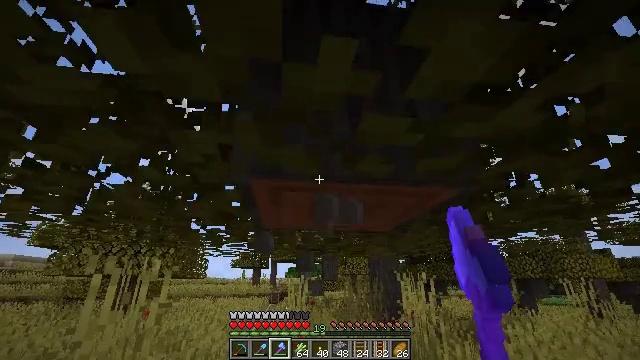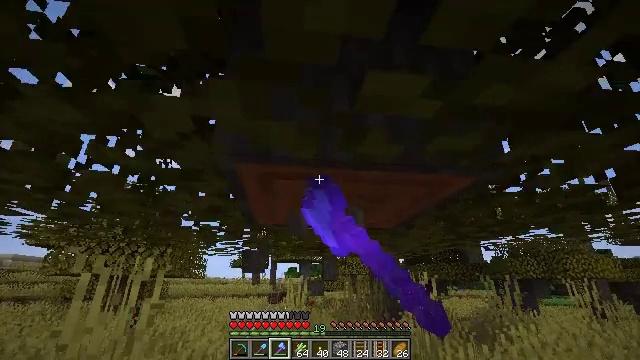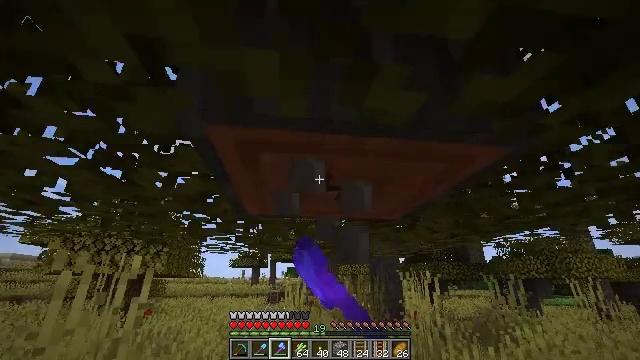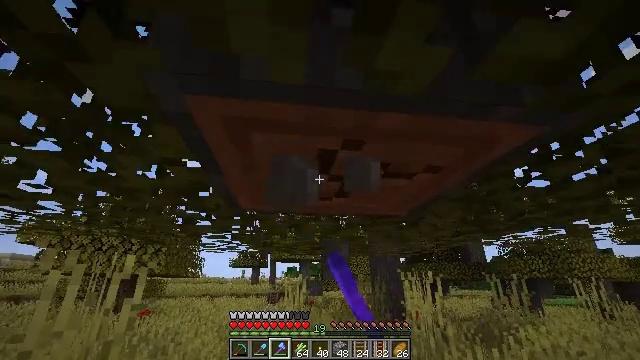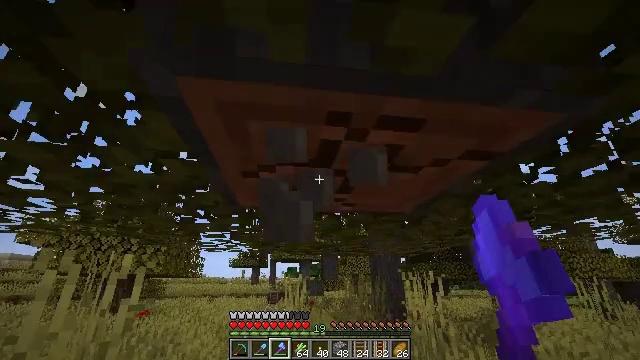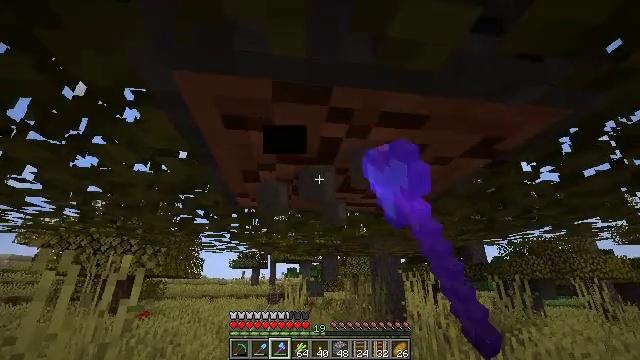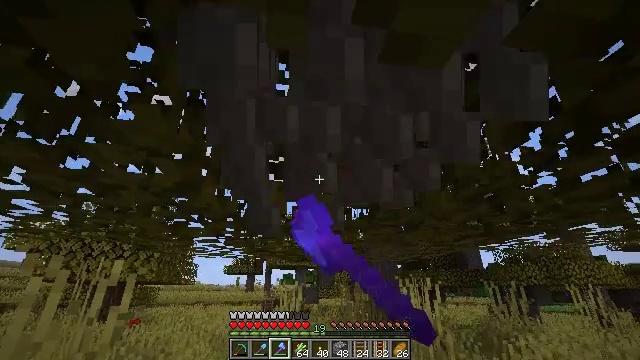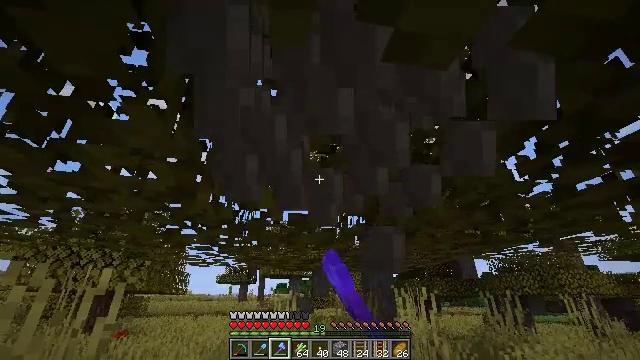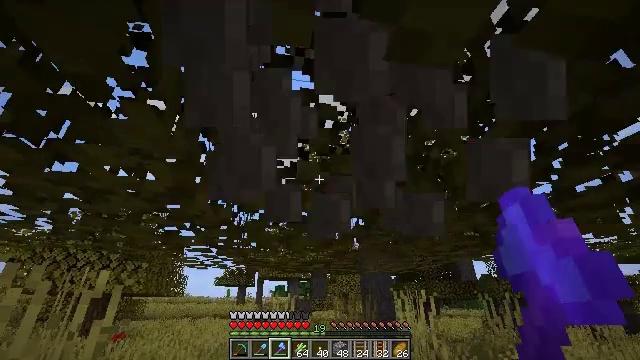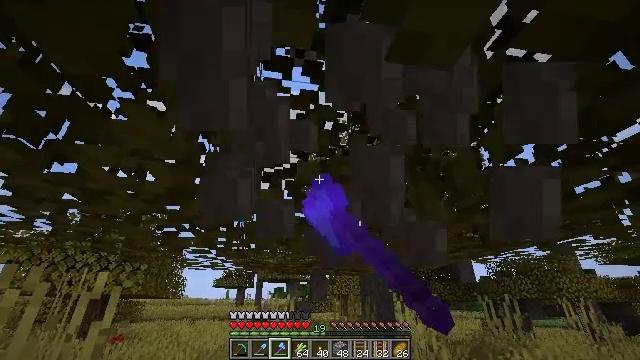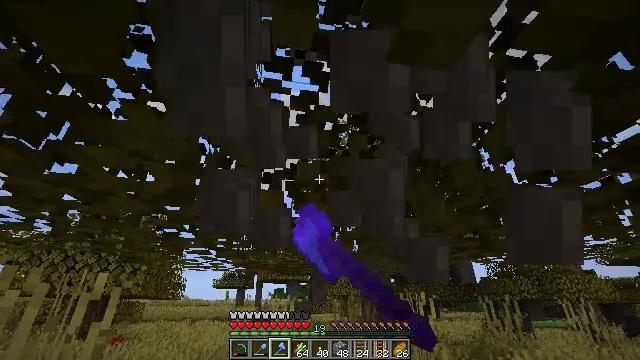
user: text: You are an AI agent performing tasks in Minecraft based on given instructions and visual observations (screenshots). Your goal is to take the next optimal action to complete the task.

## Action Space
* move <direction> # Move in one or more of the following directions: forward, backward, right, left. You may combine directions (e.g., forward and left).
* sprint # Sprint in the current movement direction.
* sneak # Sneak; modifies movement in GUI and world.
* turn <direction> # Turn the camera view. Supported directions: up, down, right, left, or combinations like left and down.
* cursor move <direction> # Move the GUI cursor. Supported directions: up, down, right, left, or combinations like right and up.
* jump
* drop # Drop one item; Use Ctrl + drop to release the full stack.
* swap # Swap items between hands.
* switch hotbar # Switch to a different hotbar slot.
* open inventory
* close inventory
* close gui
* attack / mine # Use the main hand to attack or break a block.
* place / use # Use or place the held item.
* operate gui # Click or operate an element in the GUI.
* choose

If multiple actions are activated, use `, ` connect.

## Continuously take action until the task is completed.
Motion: motion action
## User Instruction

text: Collect acacia logs by breaking the tree.
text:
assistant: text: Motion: move forward, attack / mine
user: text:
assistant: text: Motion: move forward, attack / mine
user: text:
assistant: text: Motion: attack / mine
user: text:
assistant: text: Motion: attack / mine
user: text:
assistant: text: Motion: attack / mine
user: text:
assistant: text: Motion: turn up, attack / mine
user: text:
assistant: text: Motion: turn right and up, attack / mine
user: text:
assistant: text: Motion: attack / mine
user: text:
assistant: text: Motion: no_op
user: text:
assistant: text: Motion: no_op
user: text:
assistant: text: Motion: no_op